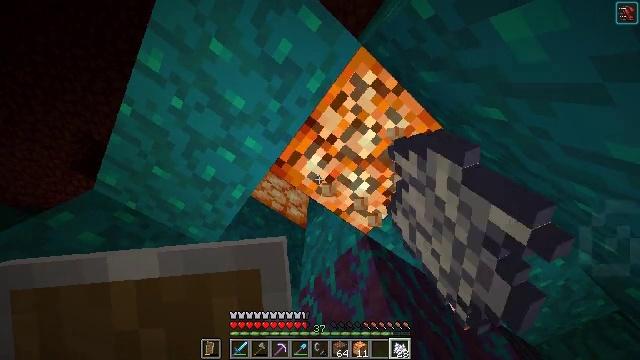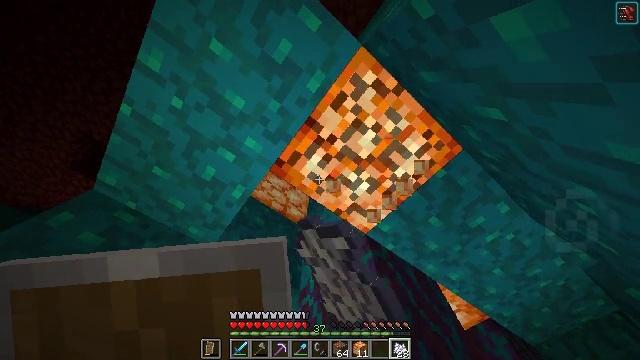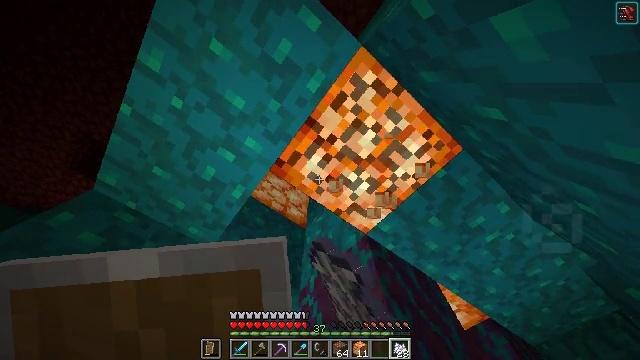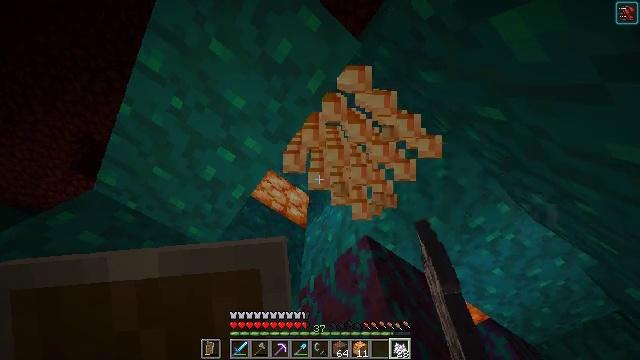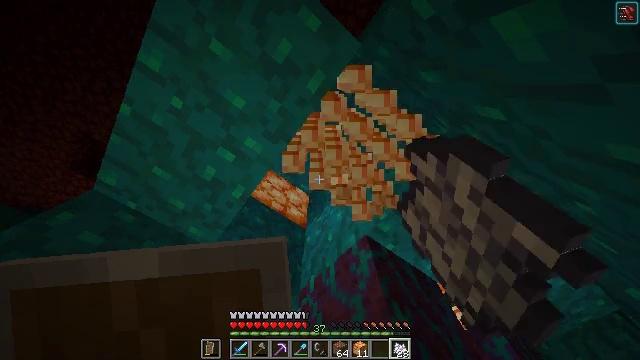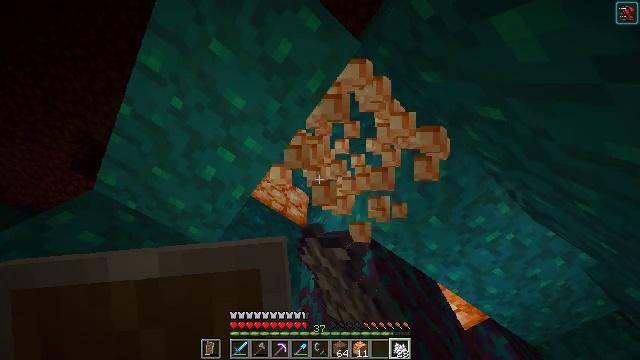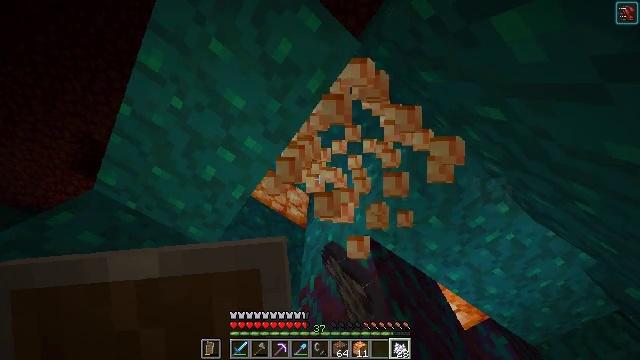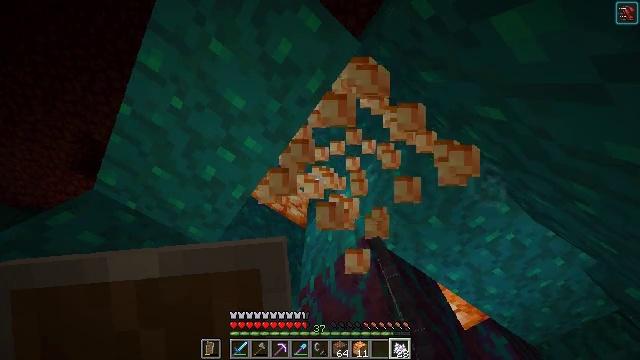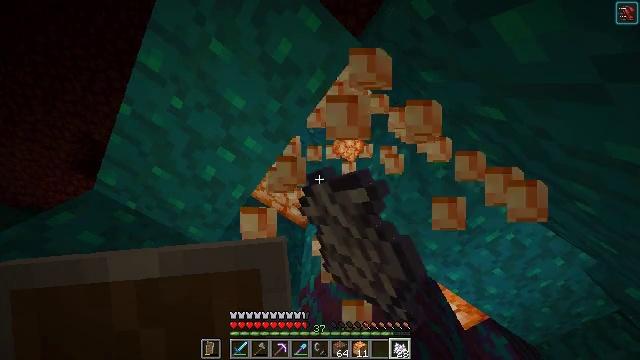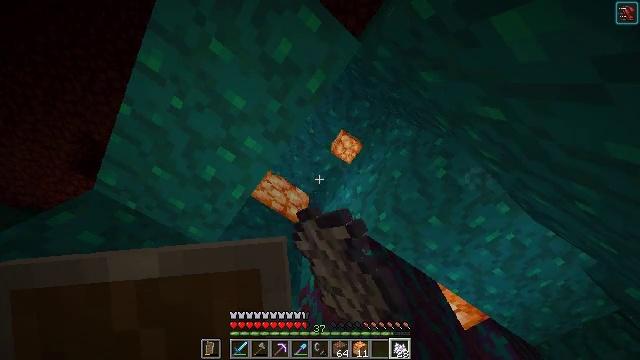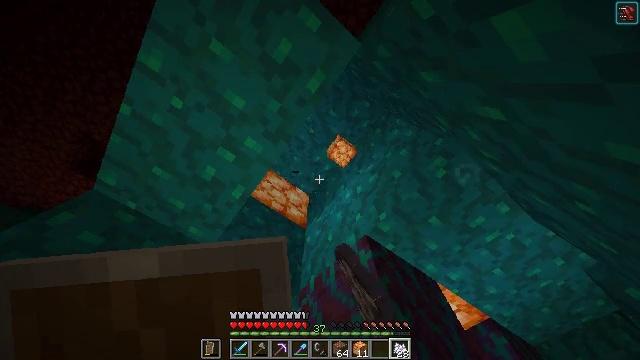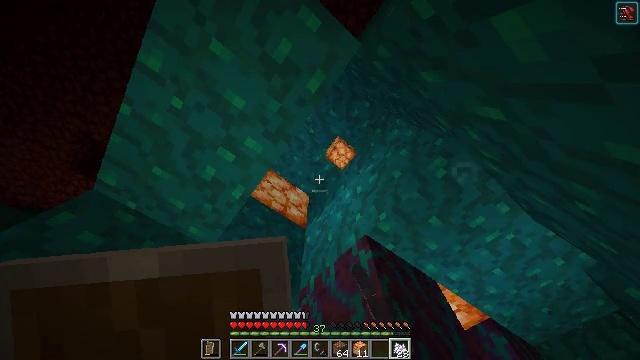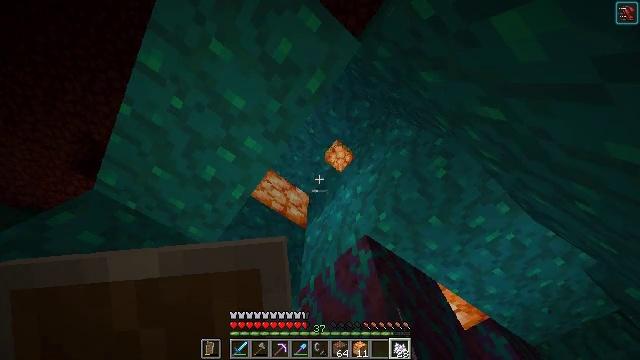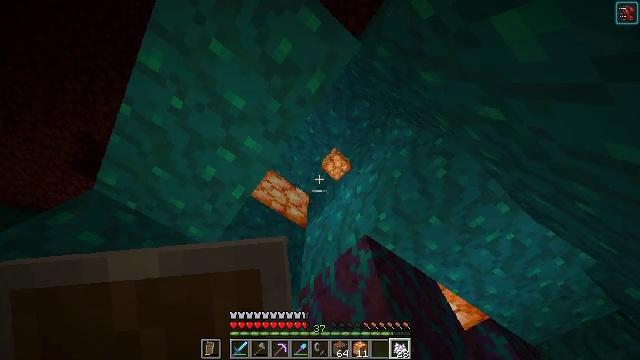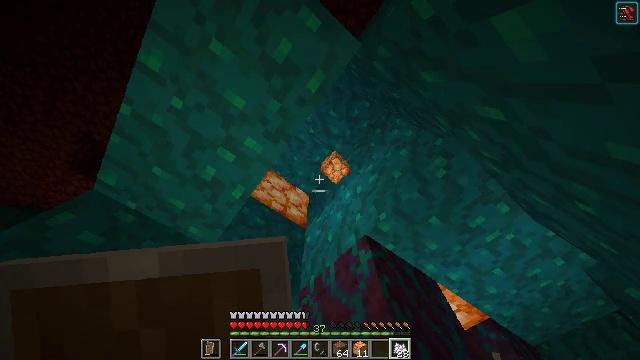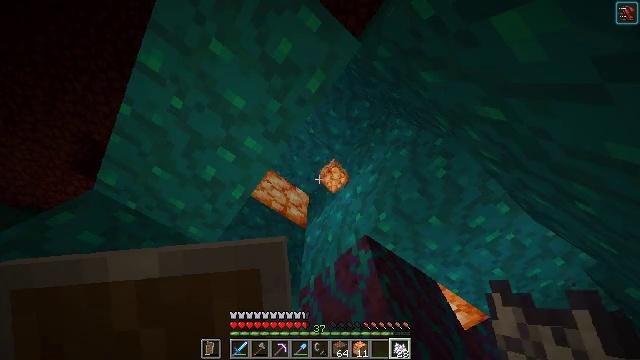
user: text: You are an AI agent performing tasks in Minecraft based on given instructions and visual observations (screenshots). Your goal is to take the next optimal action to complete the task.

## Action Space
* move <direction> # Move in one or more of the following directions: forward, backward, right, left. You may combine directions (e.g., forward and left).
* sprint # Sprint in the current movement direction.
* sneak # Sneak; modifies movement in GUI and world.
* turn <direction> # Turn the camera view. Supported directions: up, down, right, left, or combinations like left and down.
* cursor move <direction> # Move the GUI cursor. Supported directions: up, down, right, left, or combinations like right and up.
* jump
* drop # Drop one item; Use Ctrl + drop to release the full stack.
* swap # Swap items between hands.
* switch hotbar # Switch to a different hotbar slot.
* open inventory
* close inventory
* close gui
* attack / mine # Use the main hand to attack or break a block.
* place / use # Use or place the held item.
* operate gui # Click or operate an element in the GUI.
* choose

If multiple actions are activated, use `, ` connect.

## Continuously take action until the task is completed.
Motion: motion action
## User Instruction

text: Collect the shroomlight block.
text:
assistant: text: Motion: attack / mine
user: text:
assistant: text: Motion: attack / mine
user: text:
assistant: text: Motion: attack / mine
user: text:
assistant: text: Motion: attack / mine
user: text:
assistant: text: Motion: attack / mine
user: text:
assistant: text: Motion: attack / mine
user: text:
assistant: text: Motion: attack / mine
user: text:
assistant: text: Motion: attack / mine
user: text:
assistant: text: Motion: attack / mine
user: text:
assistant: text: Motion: attack / mine
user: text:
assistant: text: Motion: no_op
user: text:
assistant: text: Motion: no_op
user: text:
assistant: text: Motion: no_op
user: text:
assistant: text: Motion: no_op
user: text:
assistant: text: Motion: no_op
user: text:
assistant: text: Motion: no_op
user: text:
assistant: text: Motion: turn left and down
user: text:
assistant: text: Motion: turn down
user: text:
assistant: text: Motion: turn down
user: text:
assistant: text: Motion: turn down
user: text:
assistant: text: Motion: turn left and down
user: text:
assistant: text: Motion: turn left and down
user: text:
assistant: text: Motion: turn down
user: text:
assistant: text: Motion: turn down
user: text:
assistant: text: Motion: turn down
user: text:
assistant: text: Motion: turn left and down
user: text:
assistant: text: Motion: turn left and down
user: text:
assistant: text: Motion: turn left and down
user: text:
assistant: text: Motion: turn left and down
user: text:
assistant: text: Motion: turn down